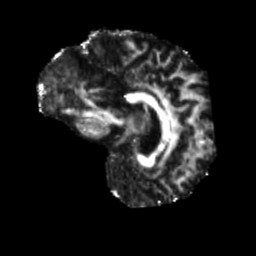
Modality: FA
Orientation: sagittal
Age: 62
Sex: female
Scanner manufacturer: siemens
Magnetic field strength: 3 T
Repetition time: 5.25 s
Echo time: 0.08 s